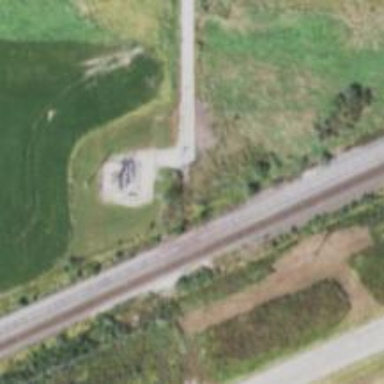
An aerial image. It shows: Abandoned road.